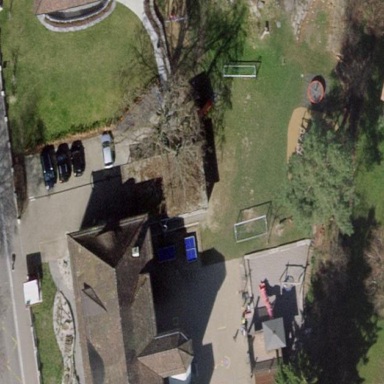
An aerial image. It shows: Playground area for leisure activities on the land.